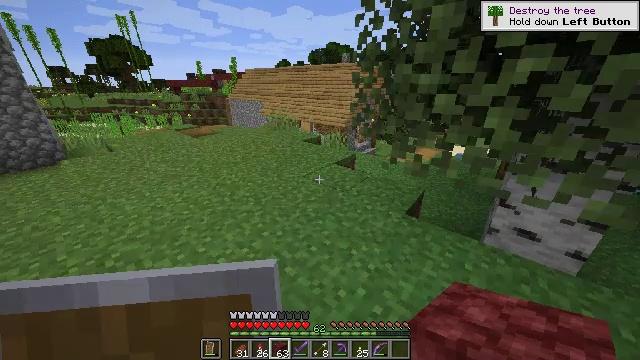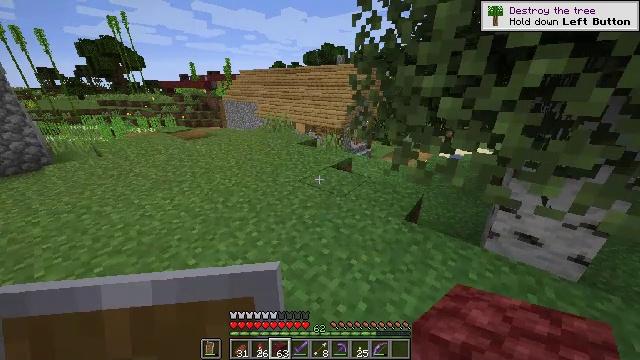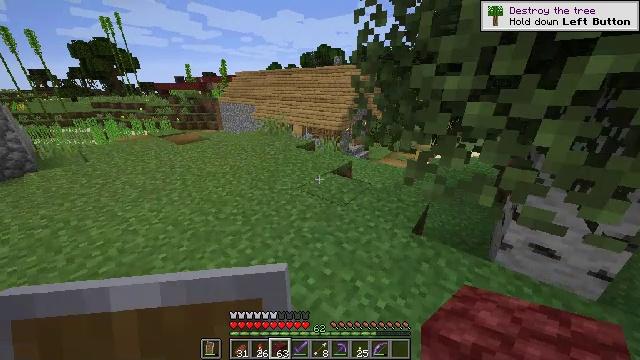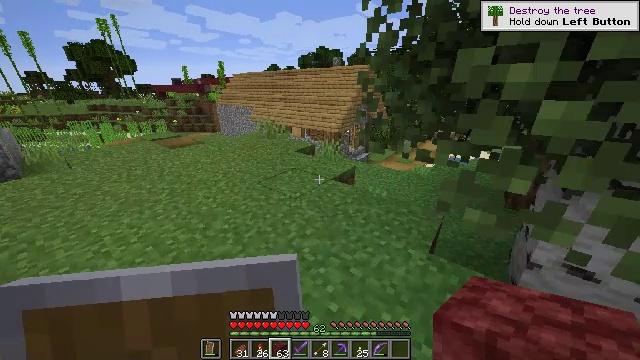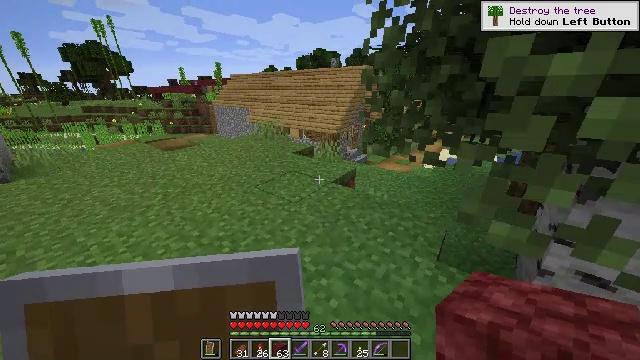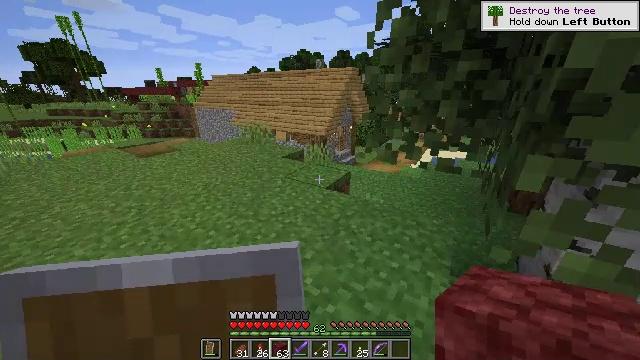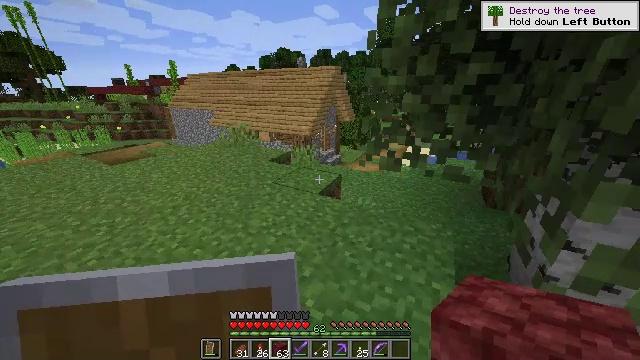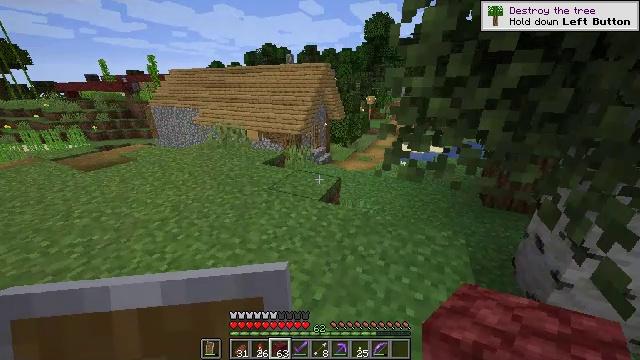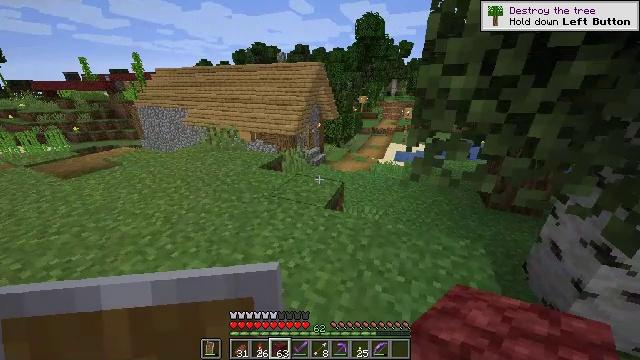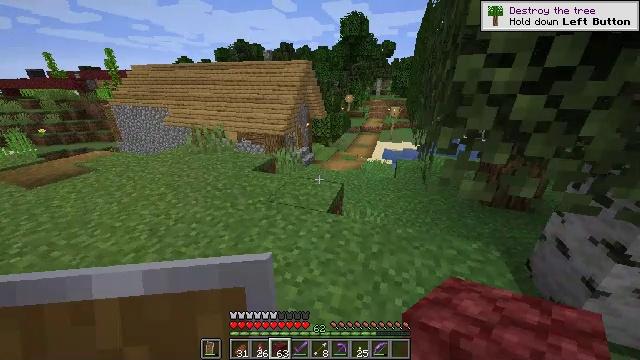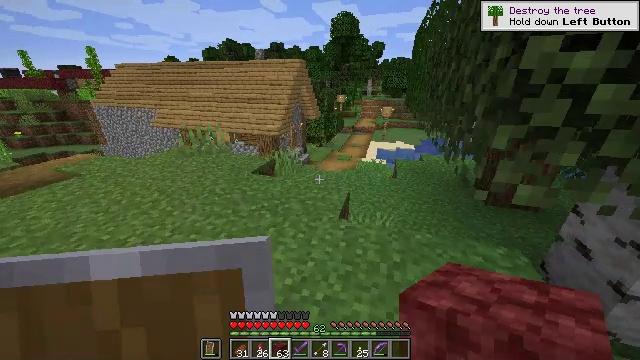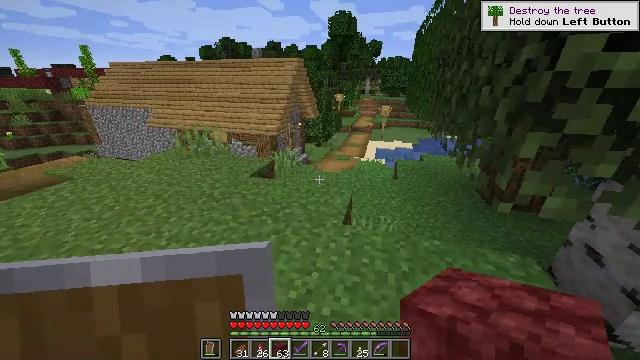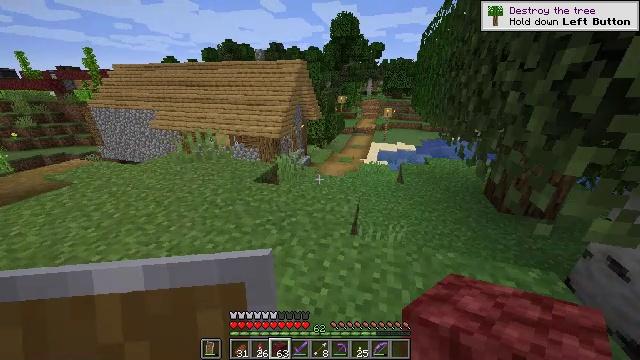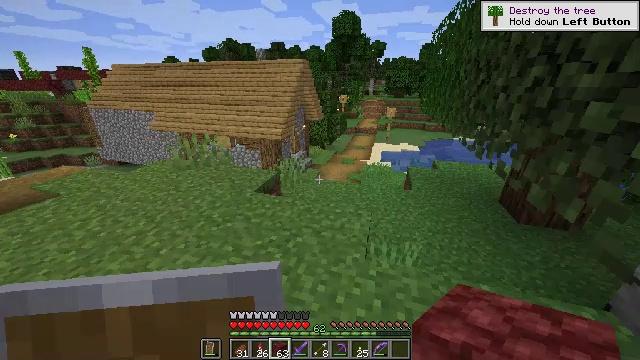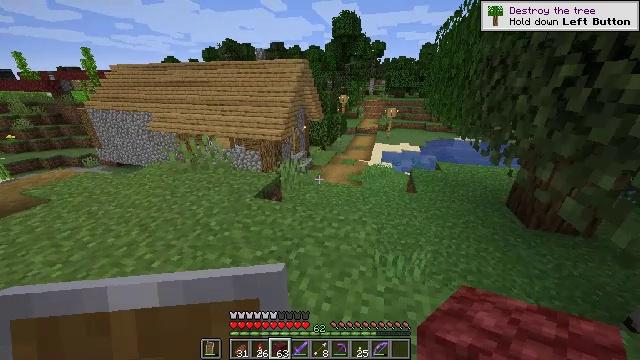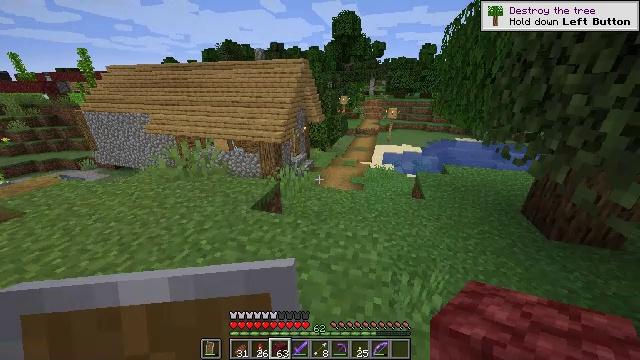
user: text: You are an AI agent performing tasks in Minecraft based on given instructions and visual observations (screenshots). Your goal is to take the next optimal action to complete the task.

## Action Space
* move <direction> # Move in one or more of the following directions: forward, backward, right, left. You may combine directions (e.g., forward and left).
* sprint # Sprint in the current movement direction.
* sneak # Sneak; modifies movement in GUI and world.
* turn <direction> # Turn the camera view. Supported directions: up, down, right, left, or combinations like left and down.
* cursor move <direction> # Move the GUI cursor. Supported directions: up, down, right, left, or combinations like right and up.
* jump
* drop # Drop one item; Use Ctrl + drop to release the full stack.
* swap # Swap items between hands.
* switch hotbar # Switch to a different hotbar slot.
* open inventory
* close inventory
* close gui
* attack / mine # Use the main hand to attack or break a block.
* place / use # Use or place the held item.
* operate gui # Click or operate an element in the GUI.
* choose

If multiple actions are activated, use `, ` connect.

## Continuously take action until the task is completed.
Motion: motion action
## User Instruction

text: Craft a slime block using 9 slimeballs.
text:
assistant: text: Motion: move forward, turn right
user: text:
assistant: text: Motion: move forward
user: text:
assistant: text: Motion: move forward
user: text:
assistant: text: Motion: move forward and move left
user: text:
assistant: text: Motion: move forward and move left, turn right
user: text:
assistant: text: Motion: move forward and move left, turn right
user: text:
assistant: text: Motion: move forward and move left, turn right
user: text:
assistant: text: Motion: move forward and move left, turn right
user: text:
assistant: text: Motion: move forward and move left, turn right
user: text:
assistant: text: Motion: move forward and move left, turn right
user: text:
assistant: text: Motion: move forward
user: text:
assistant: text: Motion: move forward
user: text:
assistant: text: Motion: move forward
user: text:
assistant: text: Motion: move forward
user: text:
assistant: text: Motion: move forward
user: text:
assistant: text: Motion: move forward
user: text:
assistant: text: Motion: move forward
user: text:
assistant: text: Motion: move forward and move right
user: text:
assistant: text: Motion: move forward and move right
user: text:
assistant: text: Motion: move forward
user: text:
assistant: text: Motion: move forward
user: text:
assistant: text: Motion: move forward
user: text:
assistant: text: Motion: move forward
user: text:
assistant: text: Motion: move forward
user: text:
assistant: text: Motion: move forward
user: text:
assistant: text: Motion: move forward
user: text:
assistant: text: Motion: move forward and move right
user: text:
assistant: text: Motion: move forward and move right
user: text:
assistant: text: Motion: move forward and move right
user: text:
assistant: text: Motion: move forward